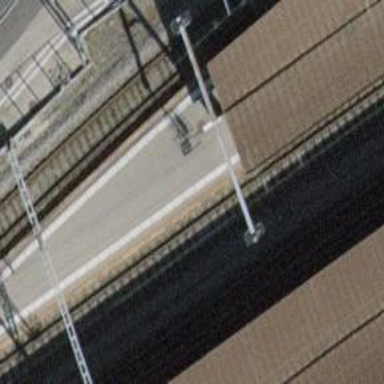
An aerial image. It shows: Railway signal.